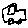
Label: car